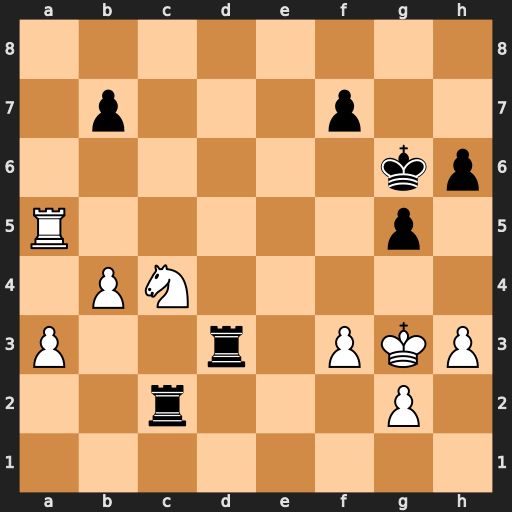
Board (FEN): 8/1p3p2/6kp/R5p1/1PN5/P2r1PKP/2r3P1/8
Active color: w
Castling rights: -
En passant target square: -
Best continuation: Ne5+ Kg7 Nxd3